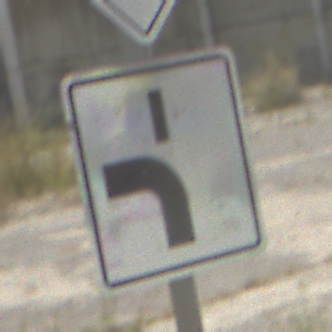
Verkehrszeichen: VerlaufVorfahrtsstrasse5
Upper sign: Vorfahrtsstrasse
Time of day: Midday
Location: Outdoor (Suburban)
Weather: PartlyCloudy
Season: Summer
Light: Natural